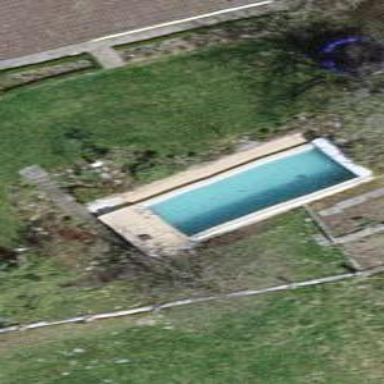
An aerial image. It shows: Swimming pool located in leisure land.